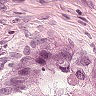
Metastatic tissue present: yes